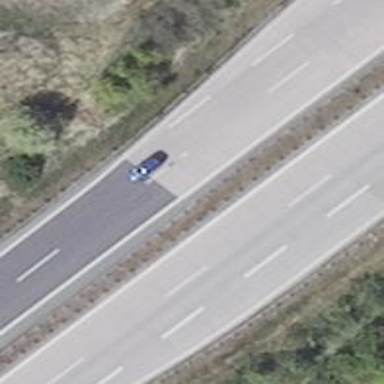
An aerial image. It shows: Asphalt motorway.